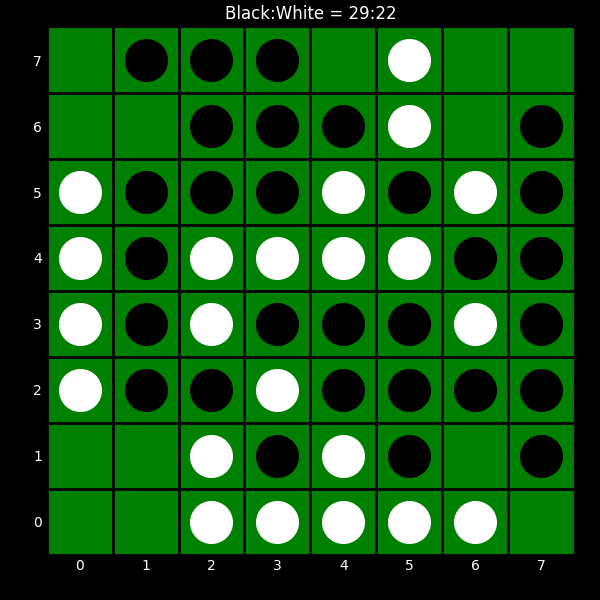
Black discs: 29
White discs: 22